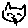
Label: cat